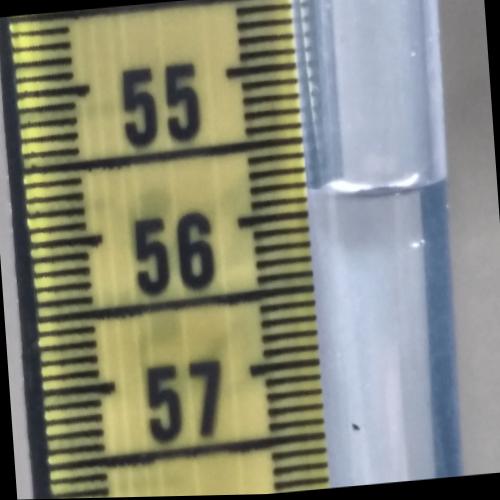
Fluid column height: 55.8 cm